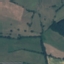
Label: Pasture